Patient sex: M
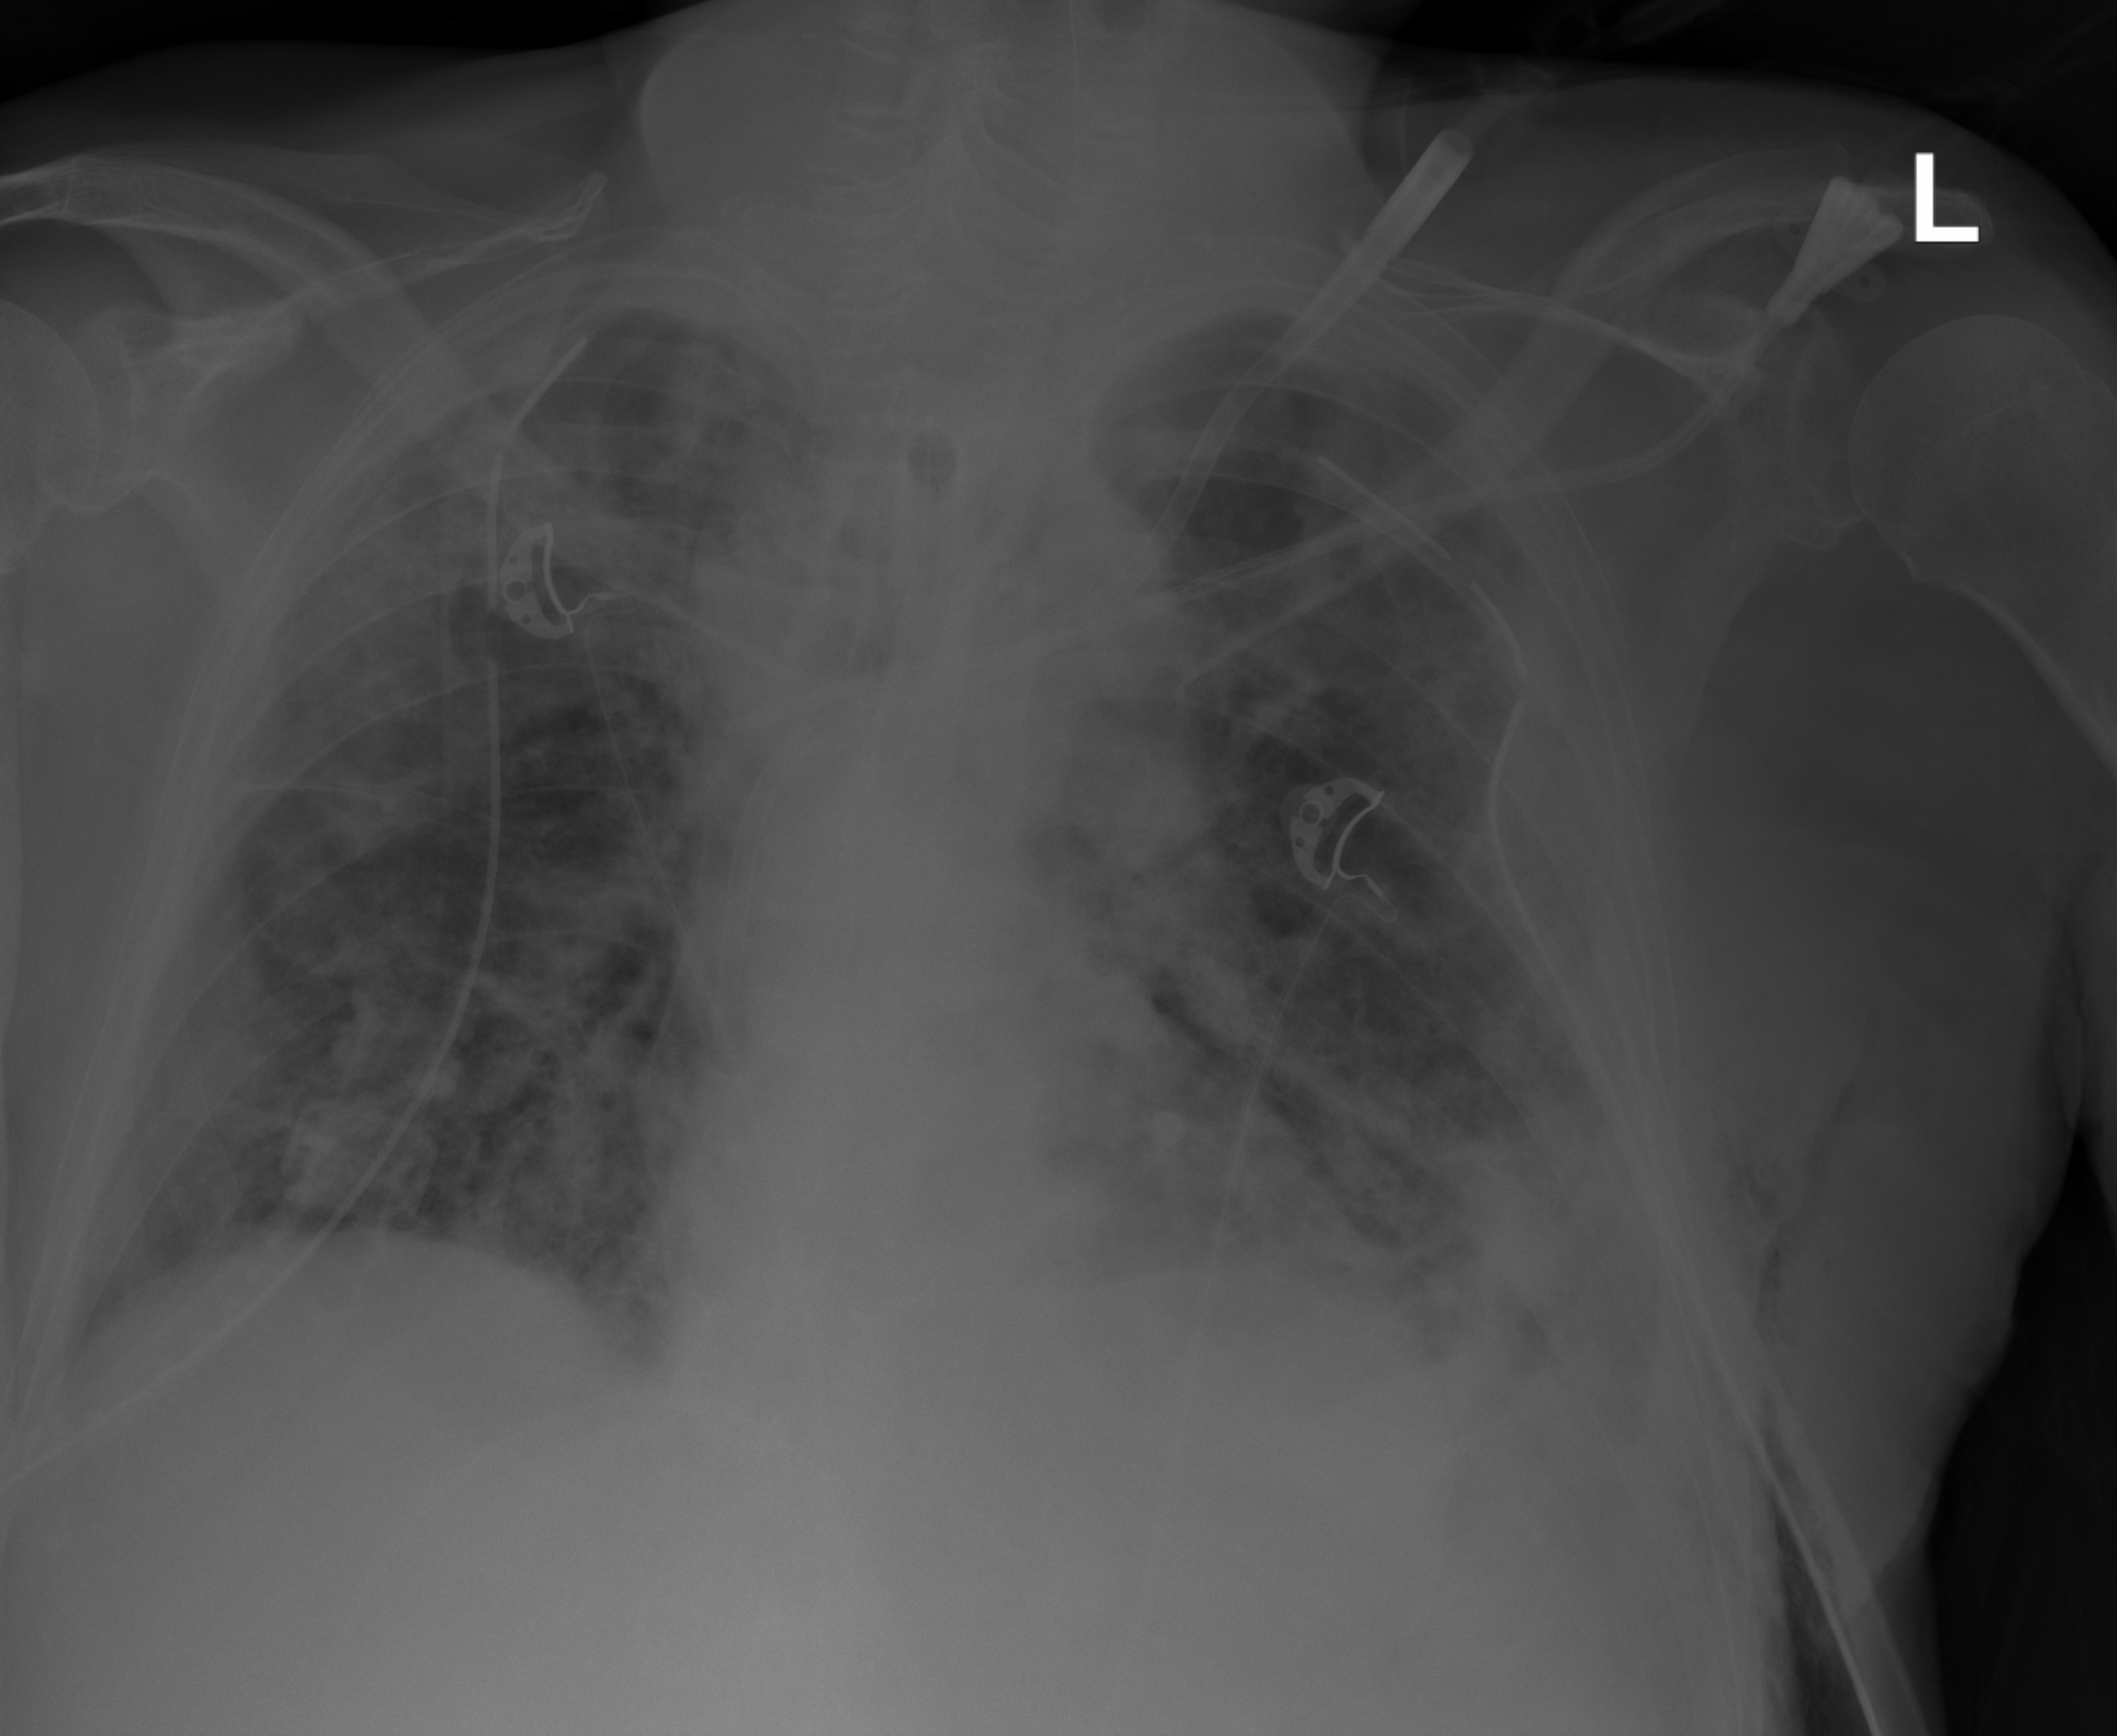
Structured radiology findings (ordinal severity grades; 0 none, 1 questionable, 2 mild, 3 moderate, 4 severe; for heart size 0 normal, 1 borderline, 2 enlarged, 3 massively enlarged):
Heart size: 0
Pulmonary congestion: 1
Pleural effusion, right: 0
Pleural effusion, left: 2
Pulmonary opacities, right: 3
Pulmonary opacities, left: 3
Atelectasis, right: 2
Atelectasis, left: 2